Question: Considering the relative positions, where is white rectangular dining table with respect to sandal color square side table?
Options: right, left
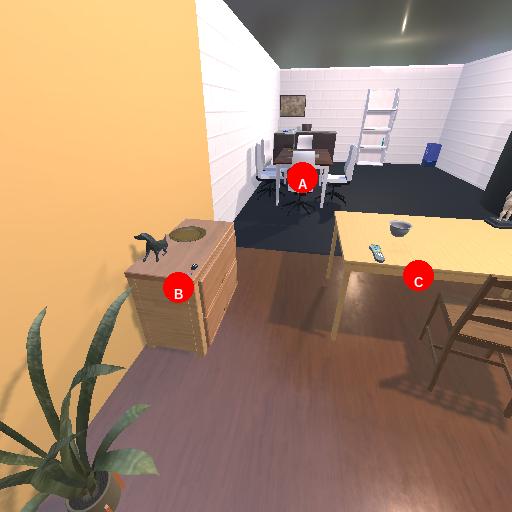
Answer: right